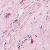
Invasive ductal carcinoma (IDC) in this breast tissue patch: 0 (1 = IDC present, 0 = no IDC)